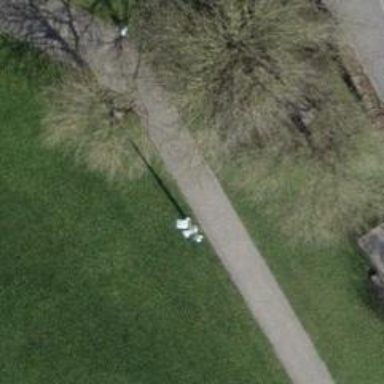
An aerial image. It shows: Picnic table located in leisure land area.